Interaction volume radius: 5 \u00c5
Interaction volume height: 20 \u00c5
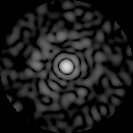
Disorder parameter: 0.8484